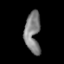
Tissue: lung
Cell type: Others
Senescence score: 0.2421
Nuclear area (px): 617
Mean DAPI intensity: 127.164